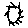
Label: sun